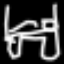
Label: bed